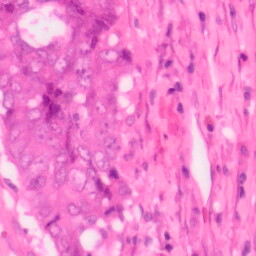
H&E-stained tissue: Colon